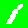
Digit: 1